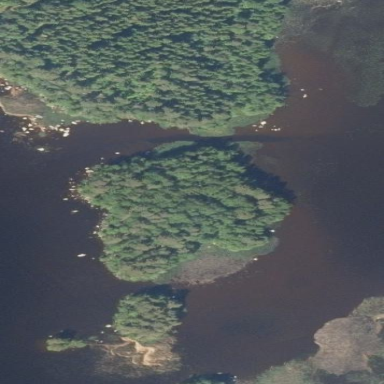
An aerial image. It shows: Islet surrounded by forest.